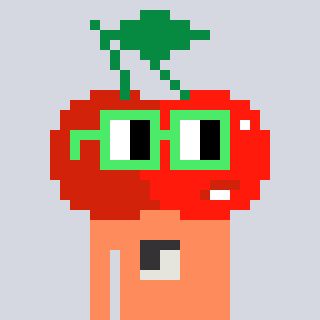
a pixel art character with square light green glasses, a cherry-shaped head and a peachy-colored body on a cool background